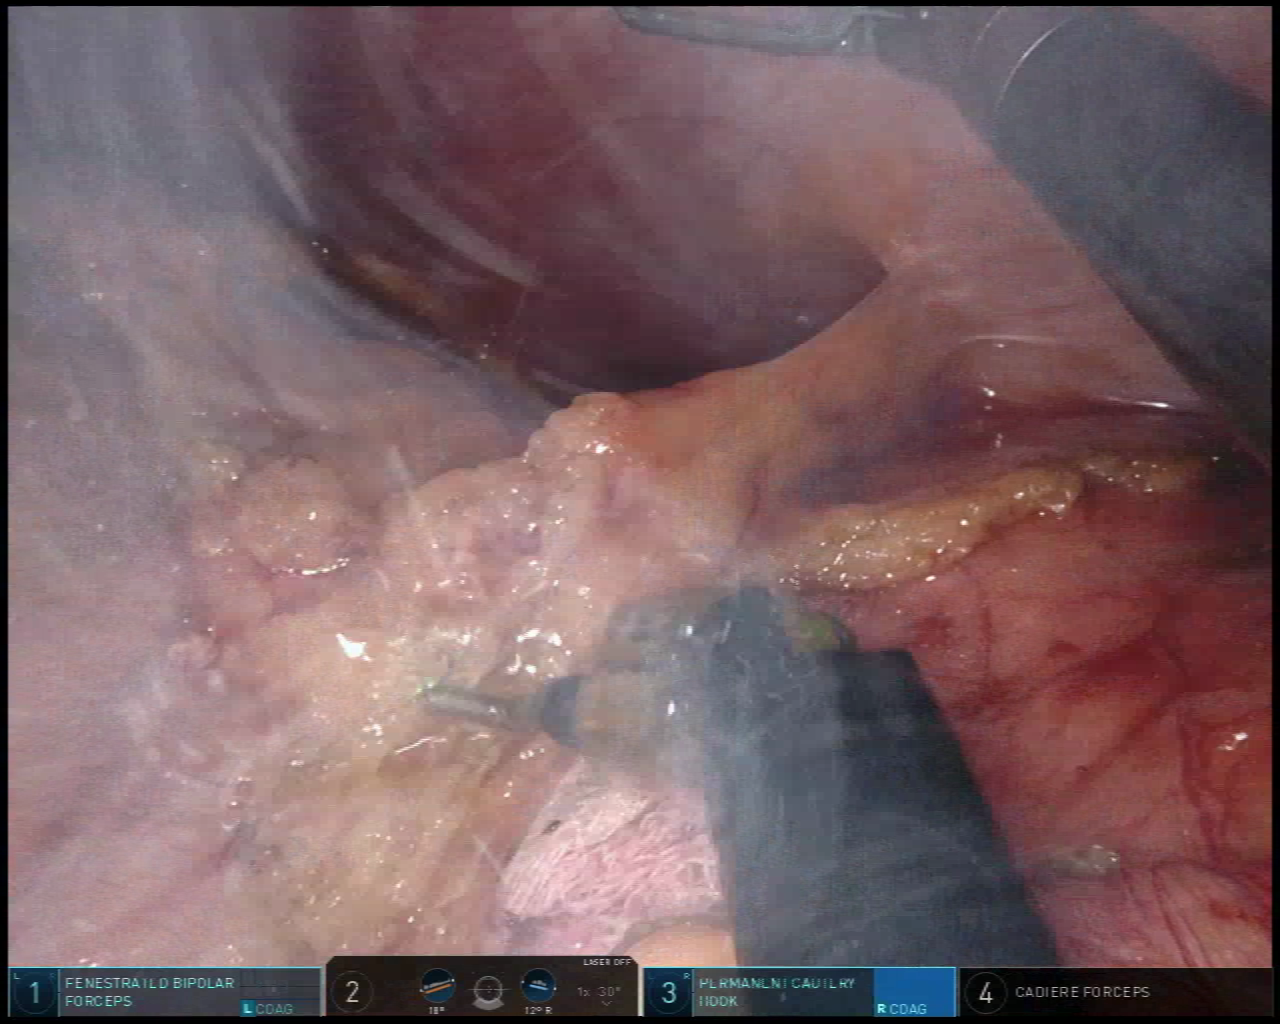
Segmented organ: spleen
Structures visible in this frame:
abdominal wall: yes
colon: yes
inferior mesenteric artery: no
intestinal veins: no
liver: no
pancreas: no
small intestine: no
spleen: yes
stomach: no
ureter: no
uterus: no
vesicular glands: no